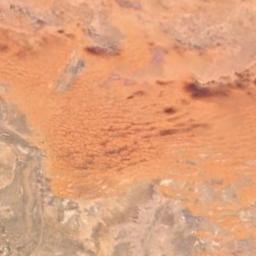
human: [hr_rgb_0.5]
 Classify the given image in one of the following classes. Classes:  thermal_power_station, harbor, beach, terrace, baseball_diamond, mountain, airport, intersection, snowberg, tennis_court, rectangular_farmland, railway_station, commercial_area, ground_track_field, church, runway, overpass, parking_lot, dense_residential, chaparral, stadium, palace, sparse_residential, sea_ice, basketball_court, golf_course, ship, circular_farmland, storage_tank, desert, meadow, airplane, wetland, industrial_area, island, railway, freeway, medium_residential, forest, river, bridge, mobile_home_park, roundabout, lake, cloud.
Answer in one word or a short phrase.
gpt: desert